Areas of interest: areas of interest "Educational"
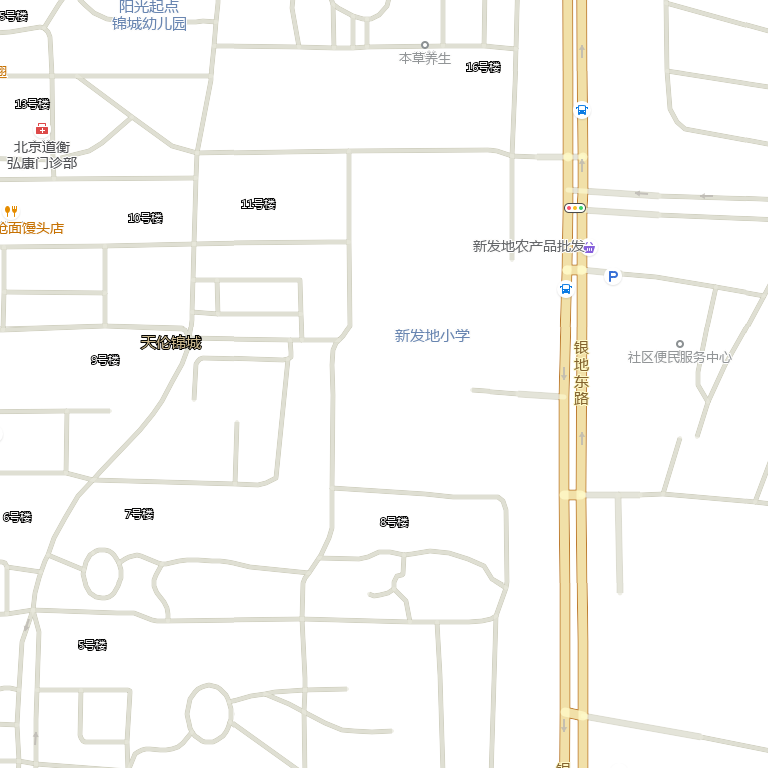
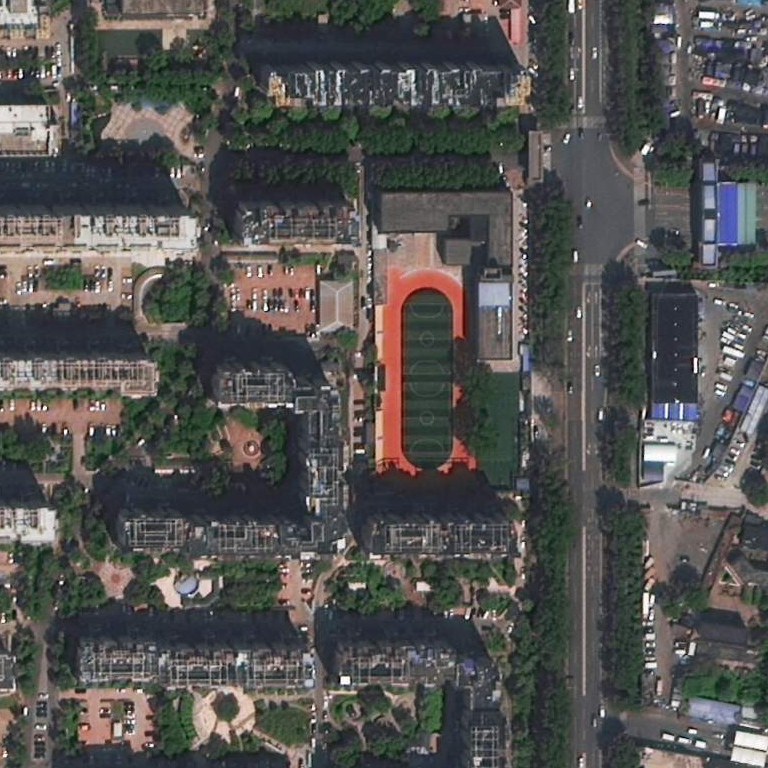